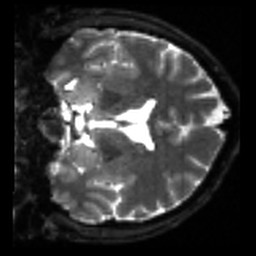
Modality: sbref
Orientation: coronal
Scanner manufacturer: siemens
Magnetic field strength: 3 T
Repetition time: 4 s
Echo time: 0.0594 s